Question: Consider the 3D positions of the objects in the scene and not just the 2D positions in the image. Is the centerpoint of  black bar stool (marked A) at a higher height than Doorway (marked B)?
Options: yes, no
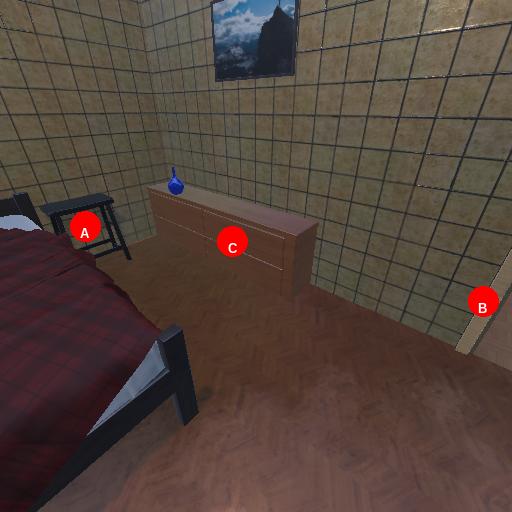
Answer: yes